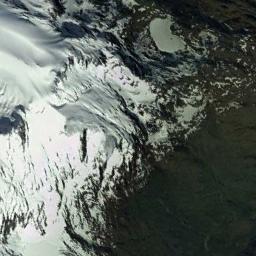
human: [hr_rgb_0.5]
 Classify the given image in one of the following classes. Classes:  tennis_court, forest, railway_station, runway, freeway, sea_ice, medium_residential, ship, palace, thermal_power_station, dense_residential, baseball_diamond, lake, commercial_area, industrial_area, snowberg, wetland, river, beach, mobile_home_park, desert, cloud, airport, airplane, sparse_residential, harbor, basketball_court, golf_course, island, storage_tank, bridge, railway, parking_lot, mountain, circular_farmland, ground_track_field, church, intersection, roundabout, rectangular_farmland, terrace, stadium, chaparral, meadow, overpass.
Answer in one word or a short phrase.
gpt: snowberg